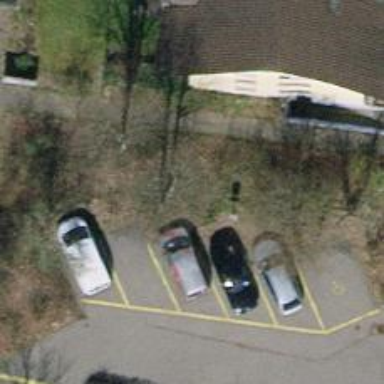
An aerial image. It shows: Urban tree adds touch of nature to the surroundings.